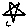
Label: star